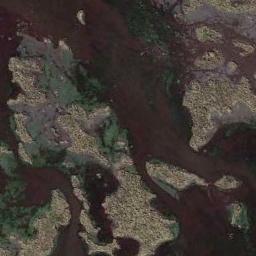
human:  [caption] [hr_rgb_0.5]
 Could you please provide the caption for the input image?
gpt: About ten percent of this wetland is water .

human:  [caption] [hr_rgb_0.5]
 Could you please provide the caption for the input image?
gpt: The wetland consists of dry and green plants and water .

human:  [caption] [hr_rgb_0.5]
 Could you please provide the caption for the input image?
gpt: There are a few brown bare lands in the river in a wetland with sparse green plants on the bare lands .

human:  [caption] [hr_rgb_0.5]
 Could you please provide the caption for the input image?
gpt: There are many wetlands of different sizes .

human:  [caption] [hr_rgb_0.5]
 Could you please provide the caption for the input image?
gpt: There are some bare land and water areas on the wetland .